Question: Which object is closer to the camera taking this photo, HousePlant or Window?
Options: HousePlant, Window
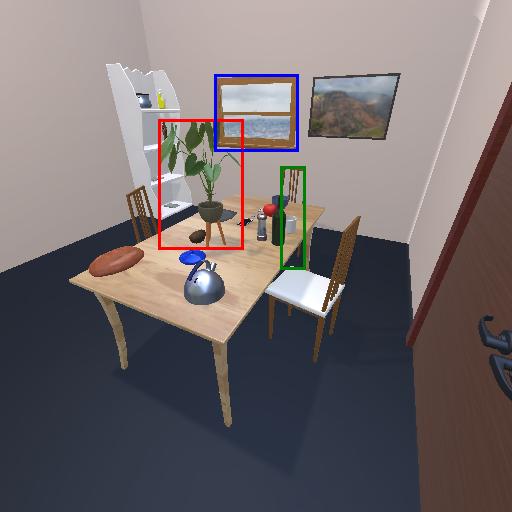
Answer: HousePlant